Question: While using Java in Eclipse IDE, one can add a folder to the "Build Path" using the "Add Class Folder" option in the "Libraries" tab, which allows the resources in that folder to get compiled inside the application's jar file, rather than outside or not at all.
.
With this, one can get the resources inside the folder as a URL via the 'Class.getResource(String name)'method. I am already informed about C#'s equivalent: 'Assembly.GetManifestResourceStream(string name)' or 'Assembly.GetManifestResourceInfo(string resourceName)' methods, but I am not aware of C#'s "Build Path" equivalence in Visual Studio (I am using 2019, if you wished to know).
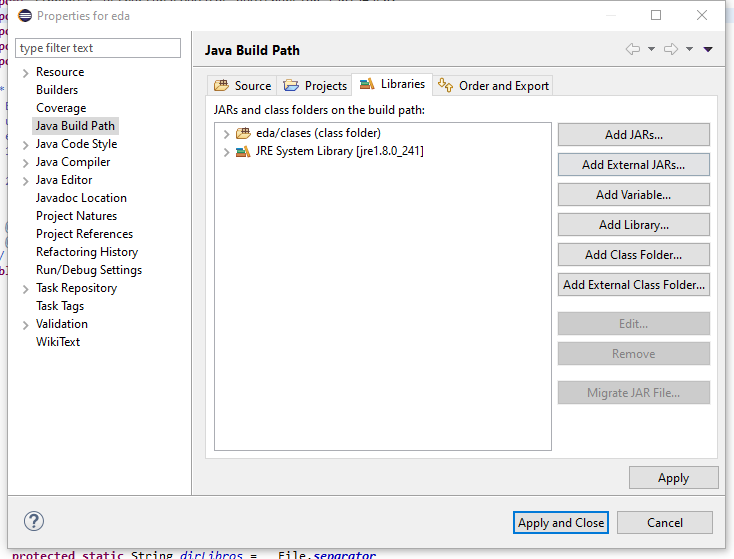
Answer: After a little research, I had found a solution for this problem. There are in fact possible solutions to this issue.
---
'.csproj'
You can add this code snippet to your file and change the '{PATH_TO_RESOUCE_FOLDER_HERE}' folder to your desired folder.
'''
<ItemGroup>
<EmbeddedResource Include="{PATH_TO_RESOUCE_FOLDER_HERE}\**" />
</ItemGroup>
'''
Now any item placed in that folder will be considered an embedded resource 'Assembly.GetManifestResourceStream(string name)' method.
---
'.resx'
In , you can create a '.resx' file by right clicking on the location in your project where you wish to add the file to, and navigating to 'Add > New Item' (you may also press 'Ctrl+Shift+A'). You can now navigate to the item that quotes "Resources File" and select it. You can now use this GUI to insert your resources (for a deeper explanation, click on <URL>.
<URL>
Note that this solution will also work in .NET Core.
---